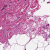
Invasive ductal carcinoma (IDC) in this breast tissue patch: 0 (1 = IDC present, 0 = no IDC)